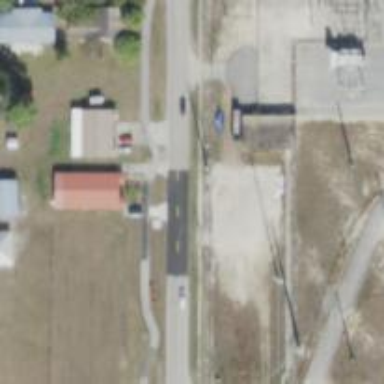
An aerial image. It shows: Power pole.